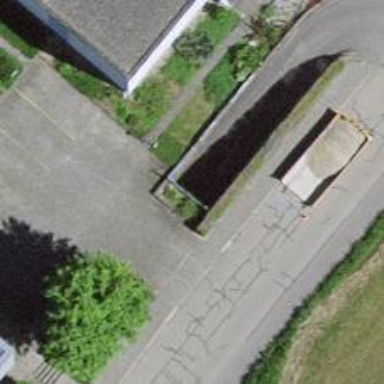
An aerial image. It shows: Parking entrance.